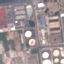
Label: Industrial